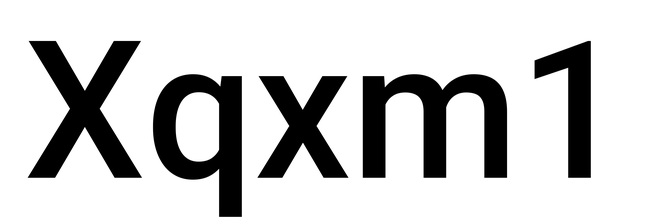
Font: Roboto_Medium